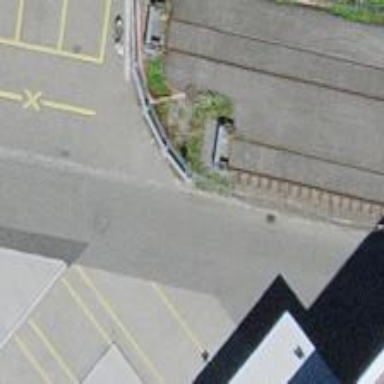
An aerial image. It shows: Railway buffer stop.